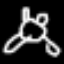
Label: frog